Question: So I have a layout which looks similar to the following:
'''
<RelativeLayout
android:layout_width="match_parent"
android:layout_height="match_parent" >
<android.support.v7.widget.Toolbar
android:id="@+id/toolbar"
android:layout_height="wrap_content"
android:elevation="4dp"
android:background="?attr/colorPrimary"
android:layout_width="match_parent"
android:minHeight="?attr/actionBarSize"/>
<FrameLayout
android:id="@+id/content"
android:layout_below="@+id/toolbar"
android:layout_width="match_parent"
android:layout_height="match_parent"/>
</RelativeLayout>
'''
This forms my base layout file for my activity and then I swap out the FrameLayout for various fragments. One such fragment has a layout like this:
'''
<RelativeLayout xmlns:android="http://schemas.android.com/apk/res/android"
android:layout_width="match_parent"
android:layout_height="match_parent"
android:orientation="vertical">
<SlidingTabLayout
android:id="@+id/sliding_tabs"
android:layout_width="match_parent"
android:elevation="4dp"
android:layout_height="wrap_content"/>
<android.support.v4.view.ViewPager
android:id="@+id/profileViewPager"
android:layout_width="match_parent"
android:layout_height="match_parent"
android:layout_below="@id/sliding_tabs"
android:background="@android:color/white"/>
<FloatingActionButton
android:id="@+id/floatingButton"
android:layout_width="72dp"
android:layout_height="72dp"
android:layout_alignParentBottom="true"
android:layout_alignParentRight="true"
android:layout_marginRight="16dp"
android:layout_marginBottom="16dp"/>
</RelativeLayout>
'''
I would expect that as I have set the elevation of both the Toolbar and the SlidingTabLayout to be 4dp, that the toolbar would not cast a shadow on the tabs, however it does:

Ideally I wouldn't want to be setting the elevation of the Toolbar in code - does anyone know if there is a way to prevent the Toolbar casting a shadow? I would have assumed that as both views are at 4dp elevation, even though they aren't in the same layout, no shadow would be cast.
Thanks for the help.
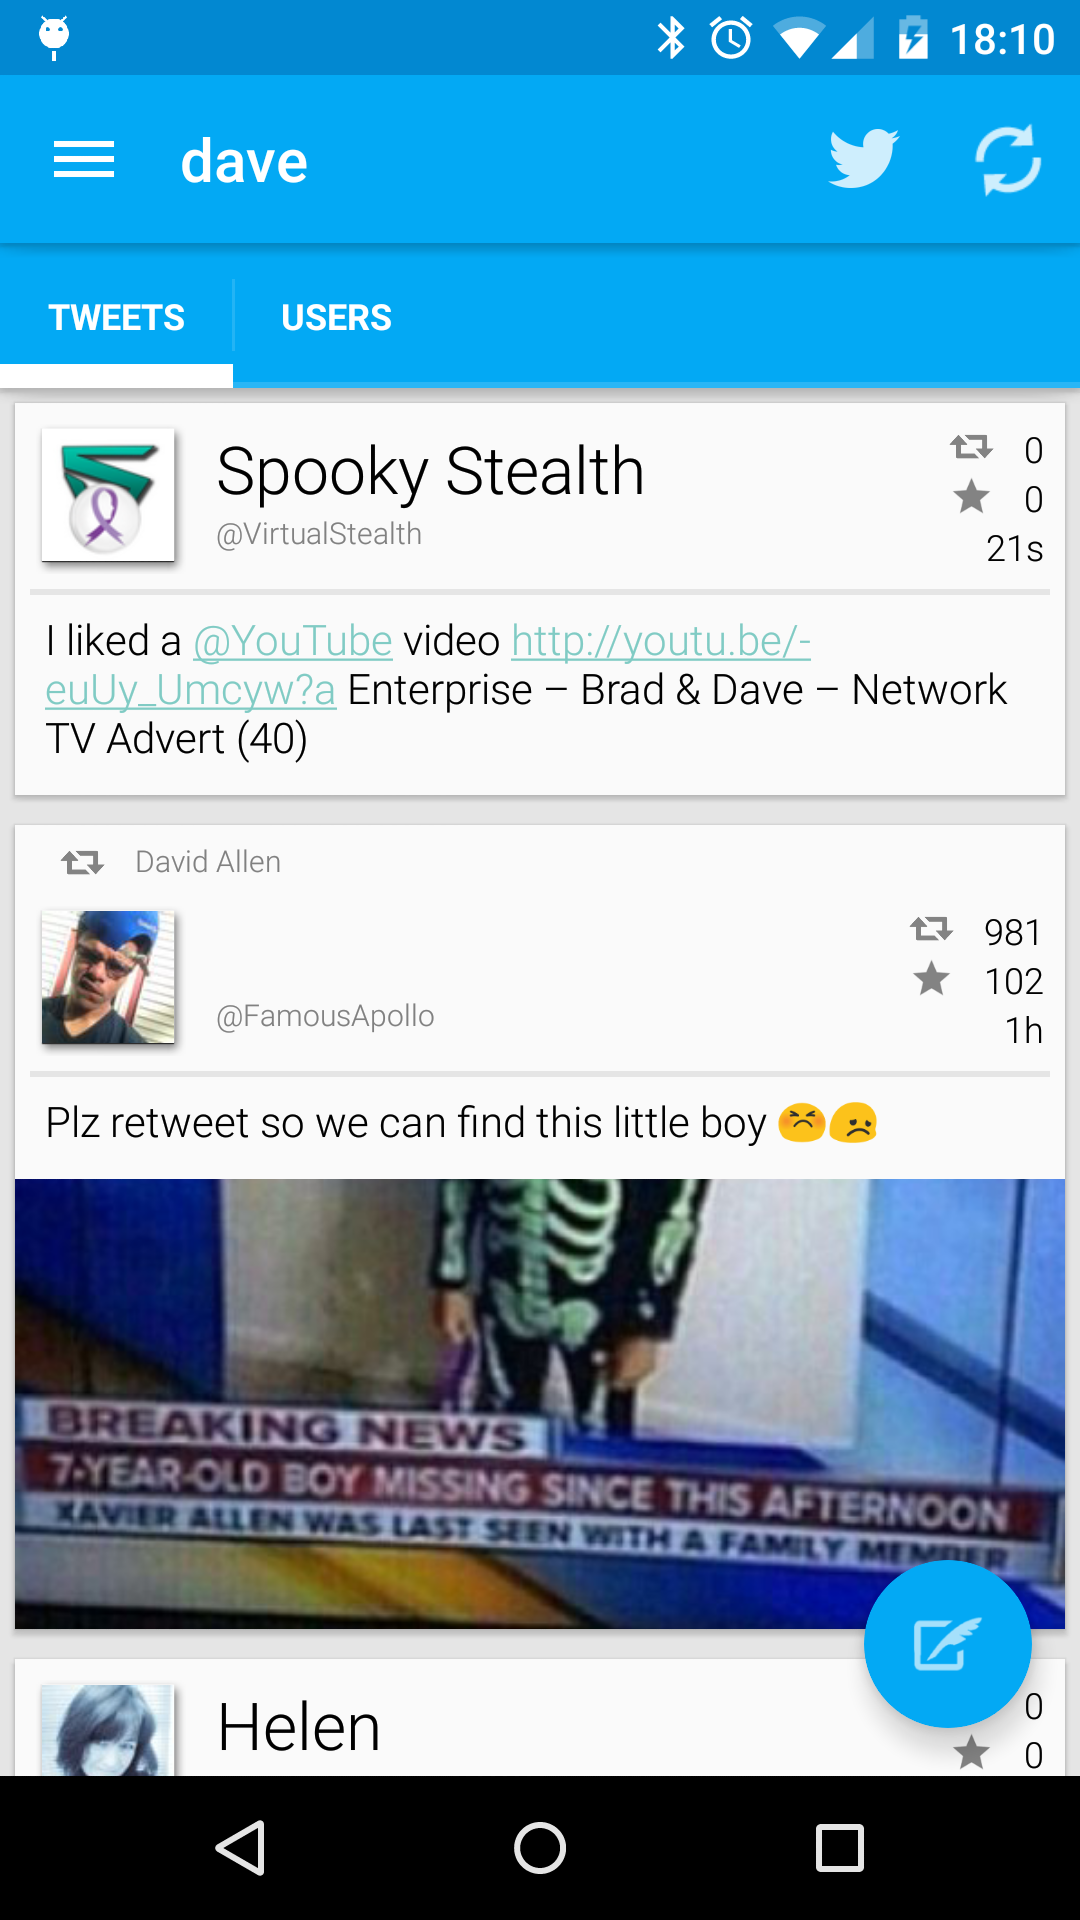
Answer: Shadows respect the elevation of siblings, but not cousins. The action bar and the SlidingTabLayout are not siblings, so the action bar casts a shadow on the SlidingTabLayout.
You'll need to customize the action bar to remove the elevation if you don't want the shadow.